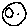
Label: moon